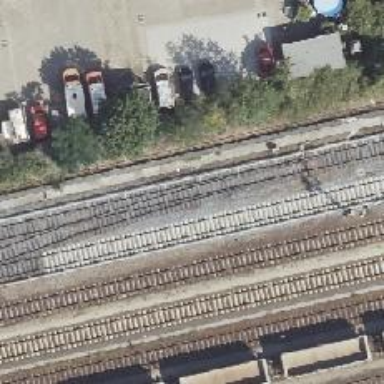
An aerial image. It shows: Light rail railway line with electrified rails.